Question: I have recently created an Azure Analysis Services model and created a connection with my power BI premium model. This PBI model has the XMLA set to read/write. I have successfully managed to create a connection between the two models using the PBI workspace connection.
In AAS as I click to import tables from the PBI workspace I can see the tables existing in the model and even edit them in Power Query. However, as I go on to process the tables into the AAS model an error pops up saying that an On-Premise gateway is required (the setting AlwaysUseGateway is already set to false). The error is as follows:
'On-Premise Gateway is required to access the data source. Please install a unified gateway for the server ['Server Name'] or disable AlwaysUseGateway setting if it's enabled.
I've looked at the documentation and Analysis Services is a currently valid data source (PBI premium making its connection as a data source through Analysis Services).
Do I really need to set a Gateway to import the tables into my model or am I missing something here?

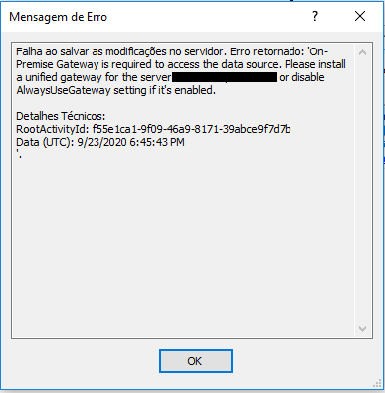
Answer: > You may have to use a on-premise data gateway that can reach the data source.
The on-premises data gateway provides secure data transfer between on-premises data sources and your Azure Analysis Services servers in the cloud.
In addition to working with multiple Azure Analysis Services servers in the same region, the latest version of the gateway also works with Azure Logic Apps, Power BI, Power Apps, and Power Automate. While the gateway you install is the same across all of these services, Azure Analysis Services and Logic Apps have some additional steps.
<URL>.